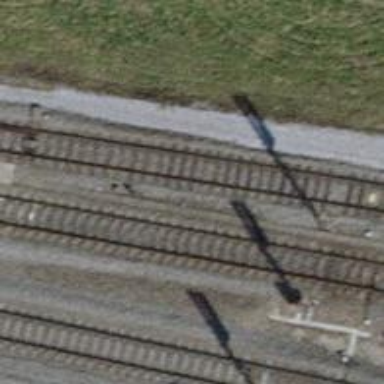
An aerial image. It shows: Siding railway track with electrified contact line.